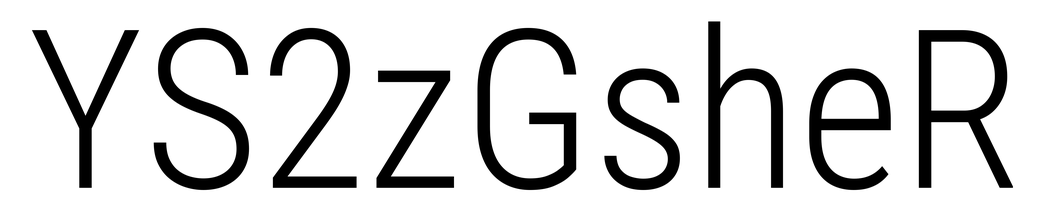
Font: Roboto_Condensed_Light